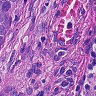
Metastatic tissue present: yes